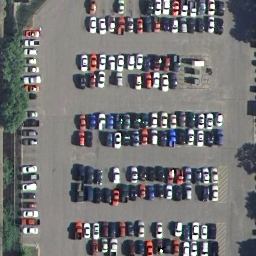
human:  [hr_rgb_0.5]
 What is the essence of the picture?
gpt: parking lot